Here is the envelope spectrum of one vibration snapshot from a rolling-element bearing, with each characteristic fault-frequency family marked on the frequency axis. Classify the bearing condition as one of: normal, inner_race, outer_race, ball.
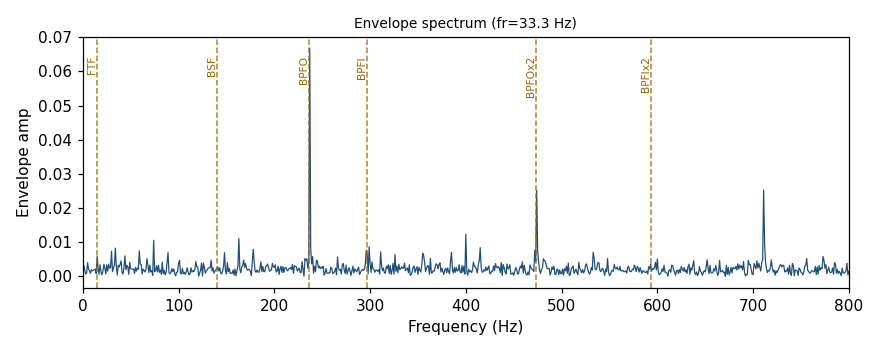
Answer: outer_race